Question: I am sorry about the question title but I don't get any proper word to define.
I have multiple medias for the same post in table now I want to output data in below format
'''
Post ID 1
------------------------
media1, media2, media3
------------------------
Post ID 2
------------------------
media1, media2, media3
------------------------
so on...
'''
Here is table image

I have join above table using below query
'''
SELECT wp_posts.ID, wp_posts.post_author, wp_posts.post_title, wp_posts.post_status, wp_posts.post_type,
wp_review_media.post_id, wp_review_media.user_id, wp_review_media.id, wp_review_media.image_name, wp_review_media.'status',
wp_users.ID, wp_users.user_login
FROM wp_posts
RIGHT OUTER JOIN wp_users ON wp_users.ID = wp_posts.post_author
RIGHT OUTER JOIN wp_review_media ON wp_posts.ID = wp_review_media.post_id
WHERE wp_posts.post_status = 'publish' AND wp_review_media.'status' = 0
'''
Currently it is giving output in below format with this loop
'''
<?php
if ($medias) {
foreach ($medias as $media) {
?>
<tr>
<td><?php echo $media->ID; ?></td>
<td><?php echo $media->post_title; ?></td>
</tr>
<?php }
} else { ?>
<tr>
<td>No Record Found!</td>
<tr>
<?php } ?>
'''
Output:
'''
Post ID 1
---------
media1
Post ID 1
---------
media2
Post ID 1
---------
media3
Post ID 2
---------
media1
Post ID 2
---------
media2
Post ID 2
---------
media3
so on....
'''
So can anyone help me to understand how can I get the result I describe above.
Thanks a lot...
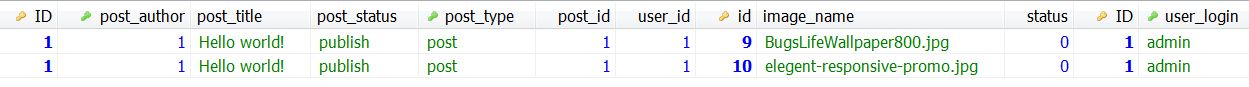
Answer: Assuming you just want the id and the list of medias, use 'GROUP_CONCAT':
'''
SELECT wp_posts.ID, GROUP_CONCAT(wp_posts.post_title) titles
FROM wp_posts
RIGHT OUTER JOIN wp_users ON wp_users.ID = wp_posts.post_author
RIGHT OUTER JOIN wp_review_media ON wp_posts.ID = wp_review_media.post_id
WHERE wp_posts.post_status = 'publish' AND wp_review_media.'status' = 0
GROUP BY wp_posts.ID
'''